Field crop: maize
Growth stage: 2
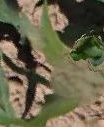
Species: maize